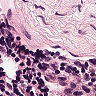
Metastatic tissue present: no